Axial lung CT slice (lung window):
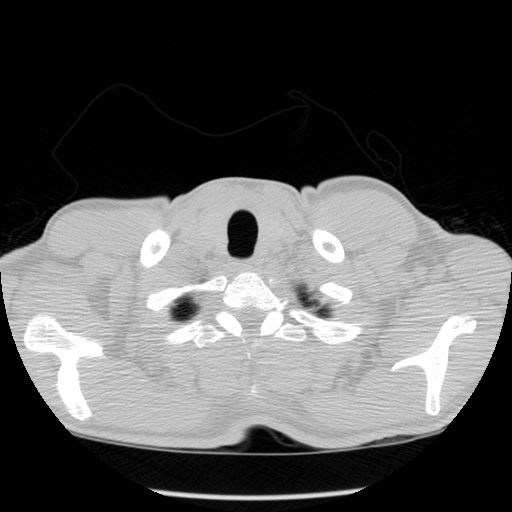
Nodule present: no